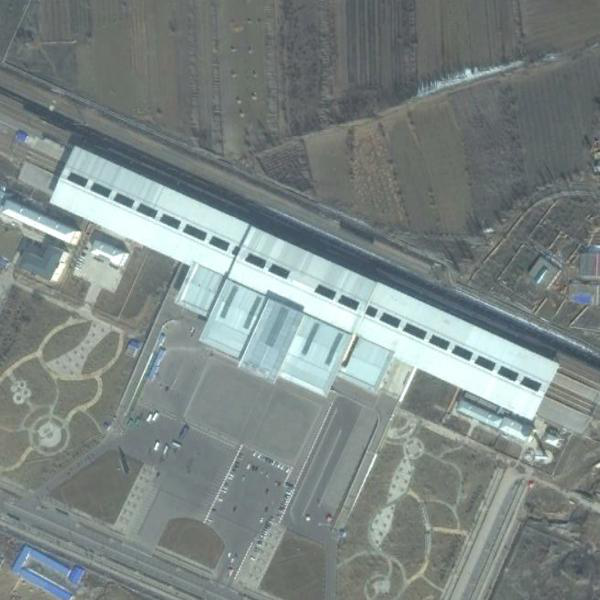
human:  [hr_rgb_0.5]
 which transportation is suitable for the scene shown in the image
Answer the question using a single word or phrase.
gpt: train